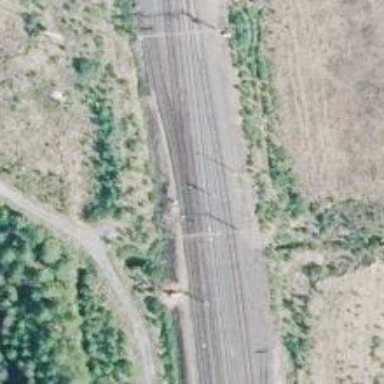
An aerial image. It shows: Rail siding with electrified contact lines for trains.